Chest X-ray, PA view. Patient: 53 years old, sex F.
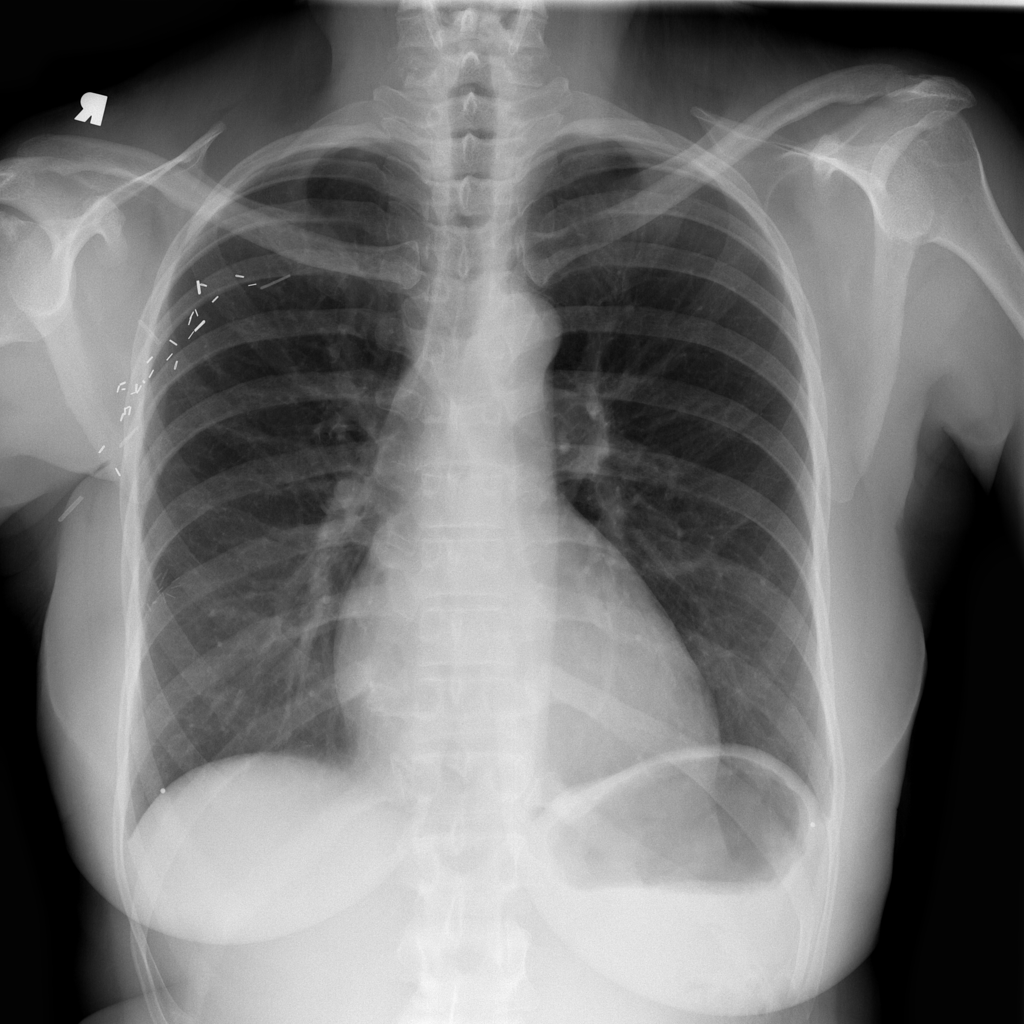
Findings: Cardiomegaly, Effusion